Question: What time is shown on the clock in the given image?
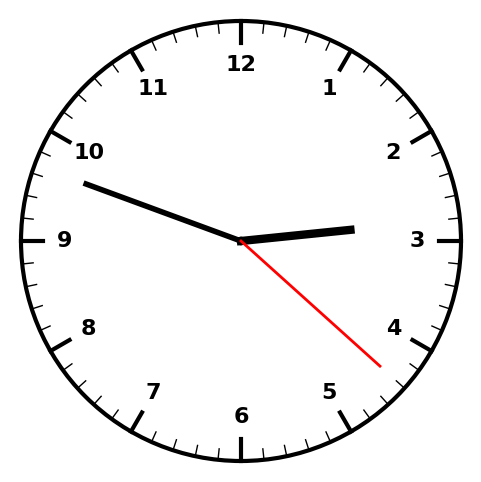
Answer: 02:48:22